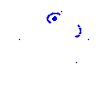
Particle: electron